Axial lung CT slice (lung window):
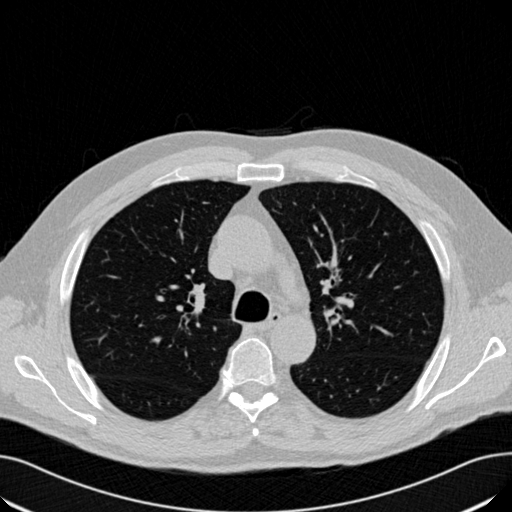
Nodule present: no